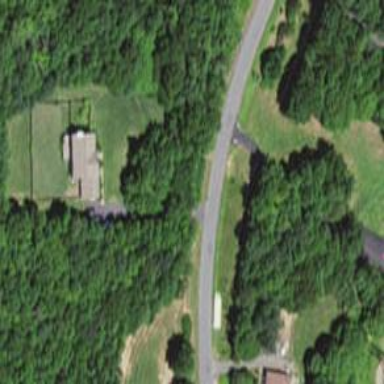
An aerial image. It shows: Driveway leading to service road.